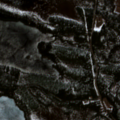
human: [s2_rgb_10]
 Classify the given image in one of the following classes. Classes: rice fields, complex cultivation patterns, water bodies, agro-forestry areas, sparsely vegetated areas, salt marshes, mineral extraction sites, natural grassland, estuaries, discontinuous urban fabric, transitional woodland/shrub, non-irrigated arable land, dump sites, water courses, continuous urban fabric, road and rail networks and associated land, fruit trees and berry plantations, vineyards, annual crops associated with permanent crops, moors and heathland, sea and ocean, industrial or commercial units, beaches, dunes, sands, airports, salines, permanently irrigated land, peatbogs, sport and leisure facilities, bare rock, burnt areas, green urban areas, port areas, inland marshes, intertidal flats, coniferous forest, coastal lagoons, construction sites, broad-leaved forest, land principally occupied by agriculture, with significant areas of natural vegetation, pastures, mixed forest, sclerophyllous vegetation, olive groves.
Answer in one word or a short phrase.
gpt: coniferous forest, mixed forest, water bodies